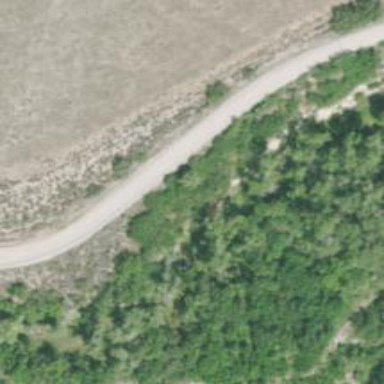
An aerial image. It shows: Unclassified road.